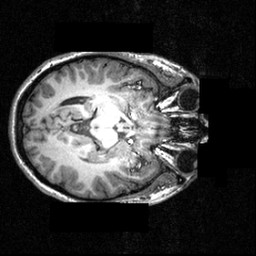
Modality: T1w
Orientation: axial
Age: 26
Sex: female
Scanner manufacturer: siemens
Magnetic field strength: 3.951 T
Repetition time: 1.5 s
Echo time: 0.00335 s